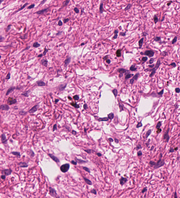
Tumor epithelial tissue: no
Tumor-associated stroma tissue: yes
Normal tissue: no